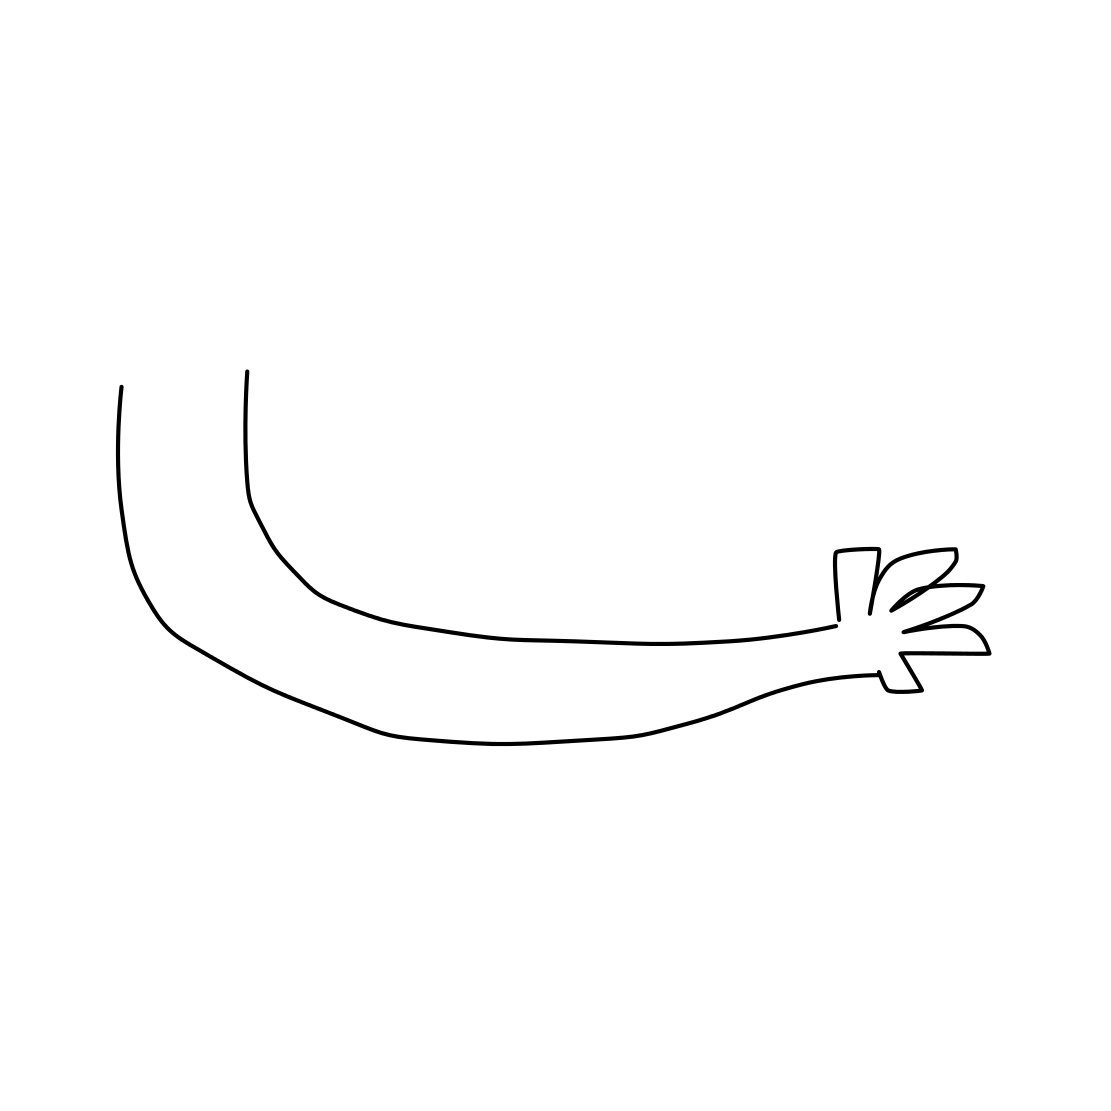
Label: arm